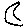
Label: moon